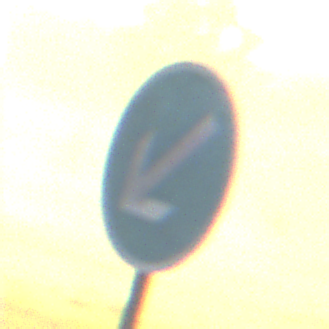
Verkehrszeichen: VorgeschriebeneVorbeifahrtLinks
Umgebung: Outdoor, Nature
Tageszeit: SunriseSunset
Wetter: Clear
Licht: Natural
Jahreszeit: NotSpecified
Kontrast: HighContrast